Brain MRI, t1w sequence, axial 2D slice.
Patient: age 24, sex F, weight 95 kg, height 1.95 m
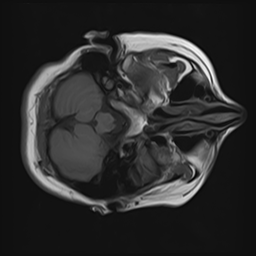